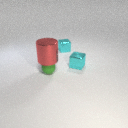
small cyan metal cube to the right of small cyan metal cube